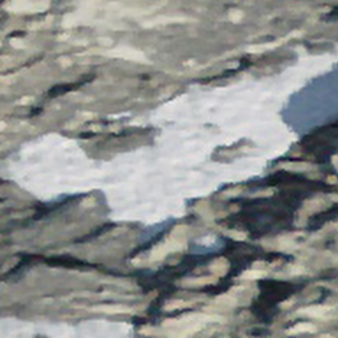
Label: other